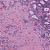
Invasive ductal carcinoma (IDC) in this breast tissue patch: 1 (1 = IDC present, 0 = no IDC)